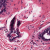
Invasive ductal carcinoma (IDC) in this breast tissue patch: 0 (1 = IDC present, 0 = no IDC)